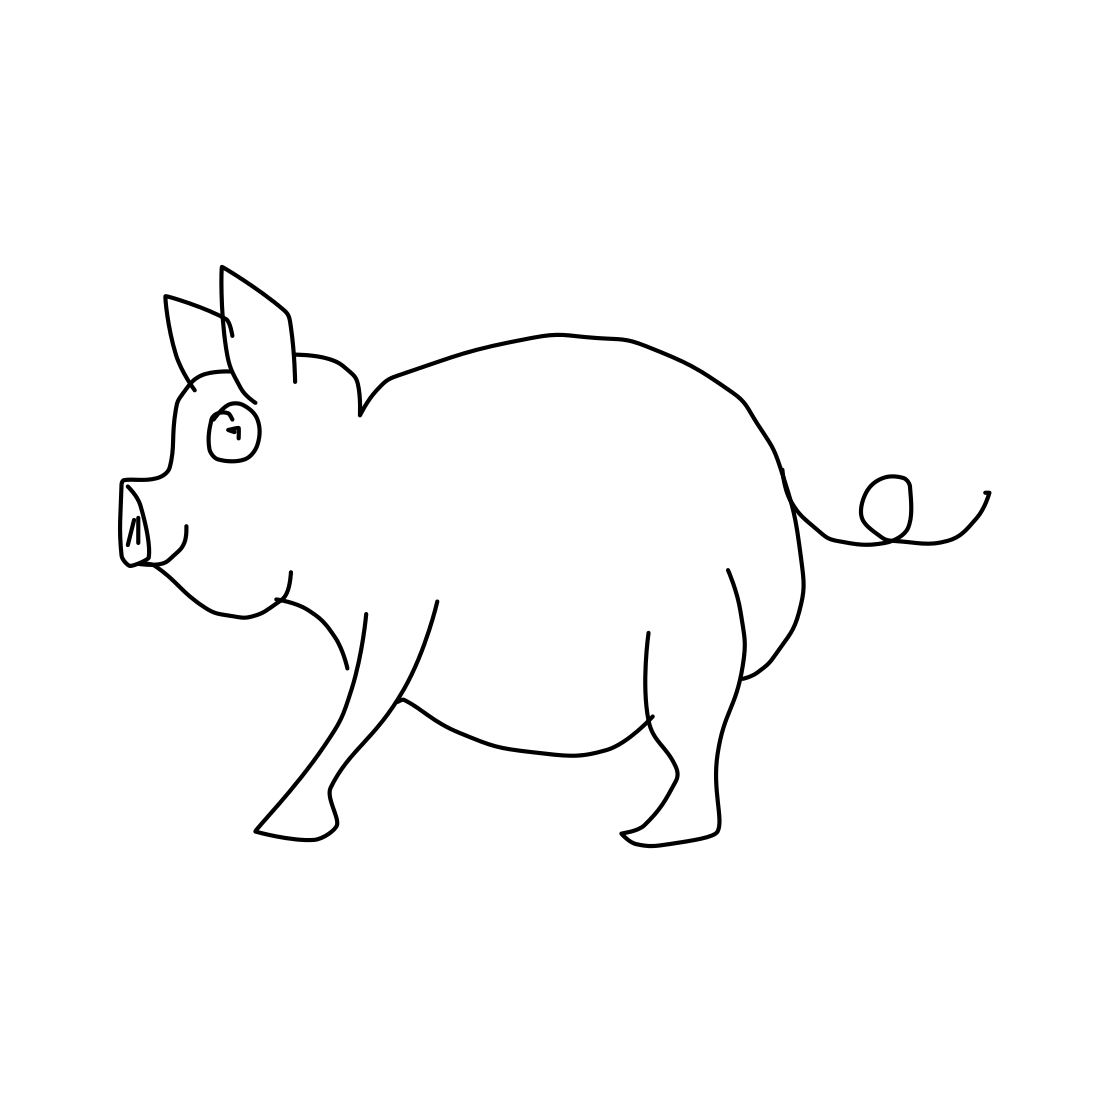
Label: pig